Aerial crown-view tile of a tropical tree (Barro Colorado Island, Panama), acquired 20250414:
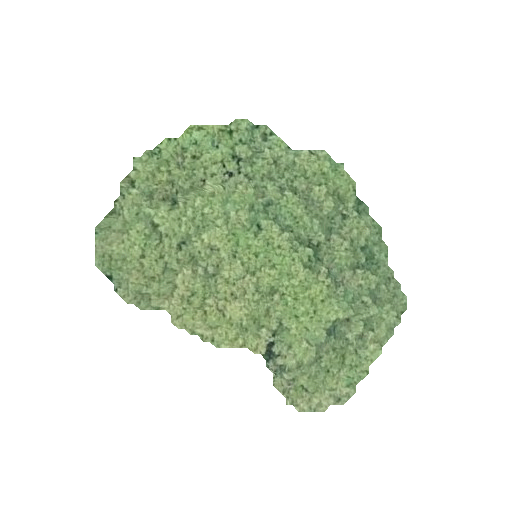
Species: Ceiba pentandra
GBIF accepted scientific name: Ceiba pentandra
Crown area: 84.611 m²